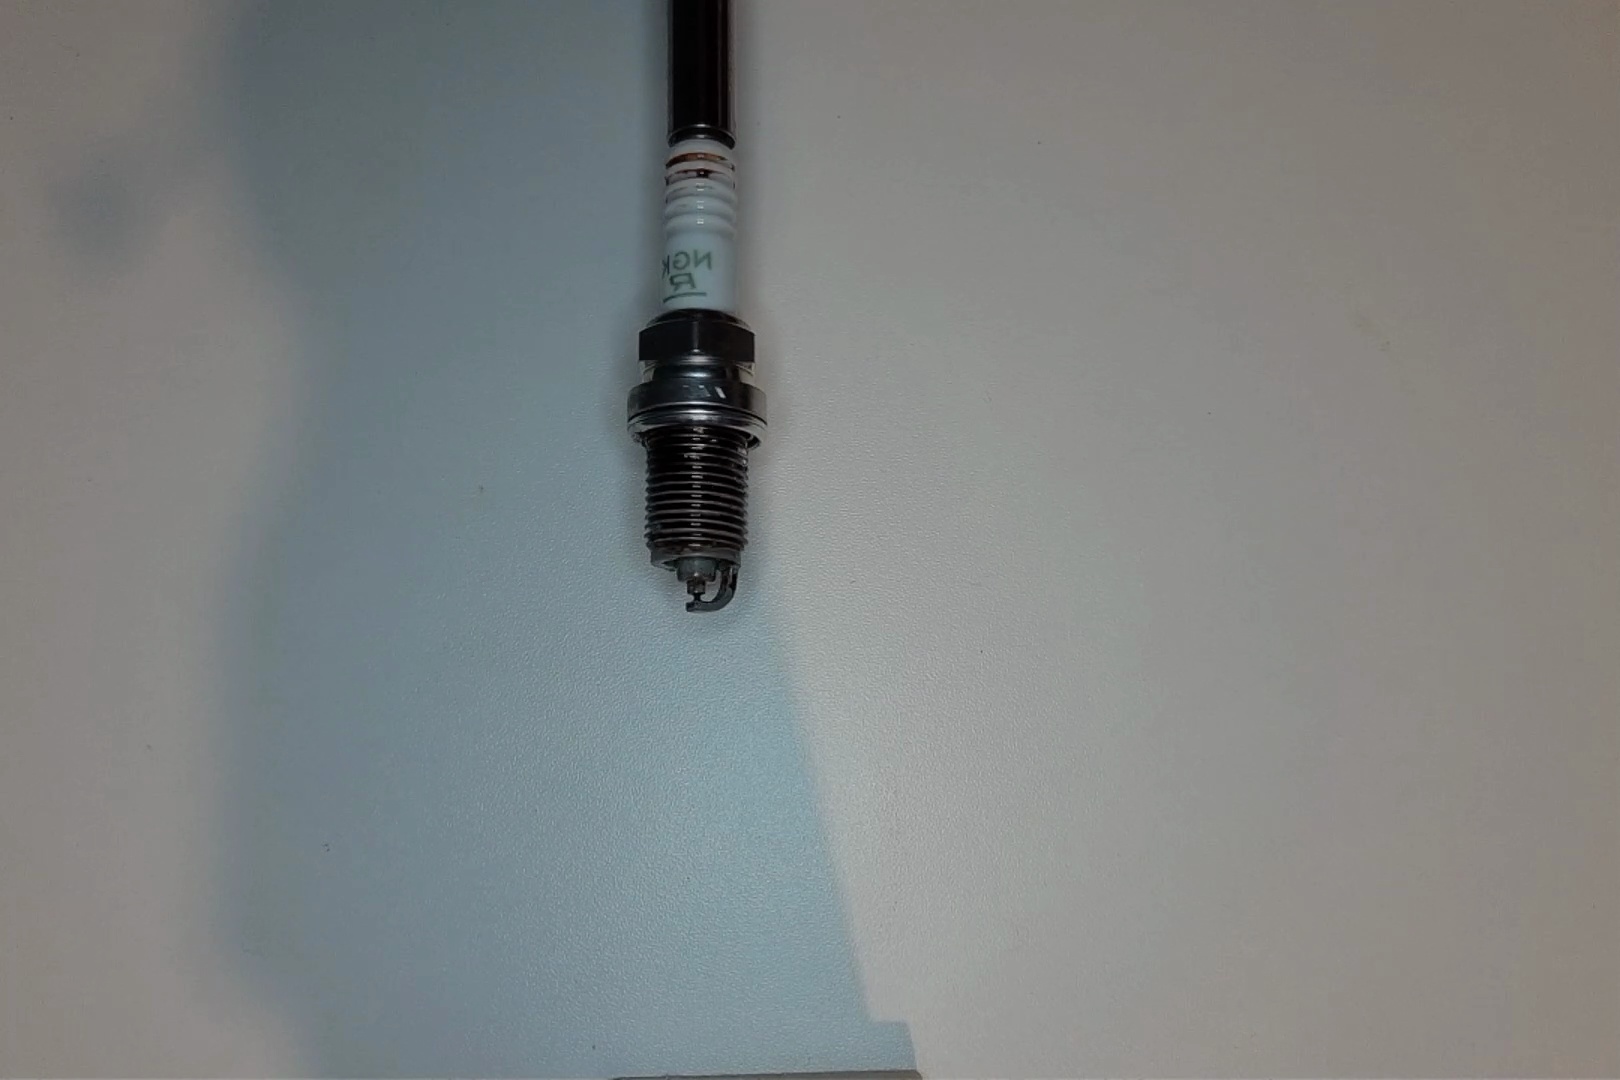
Label: anomaly